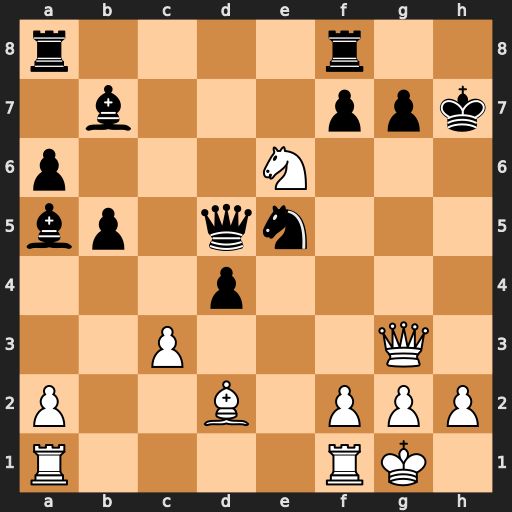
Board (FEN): r4r2/1b3ppk/p3N3/bp1qn3/3p4/2P3Q1/P2B1PPP/R4RK1
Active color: w
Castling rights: -
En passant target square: -
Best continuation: Qxg7#